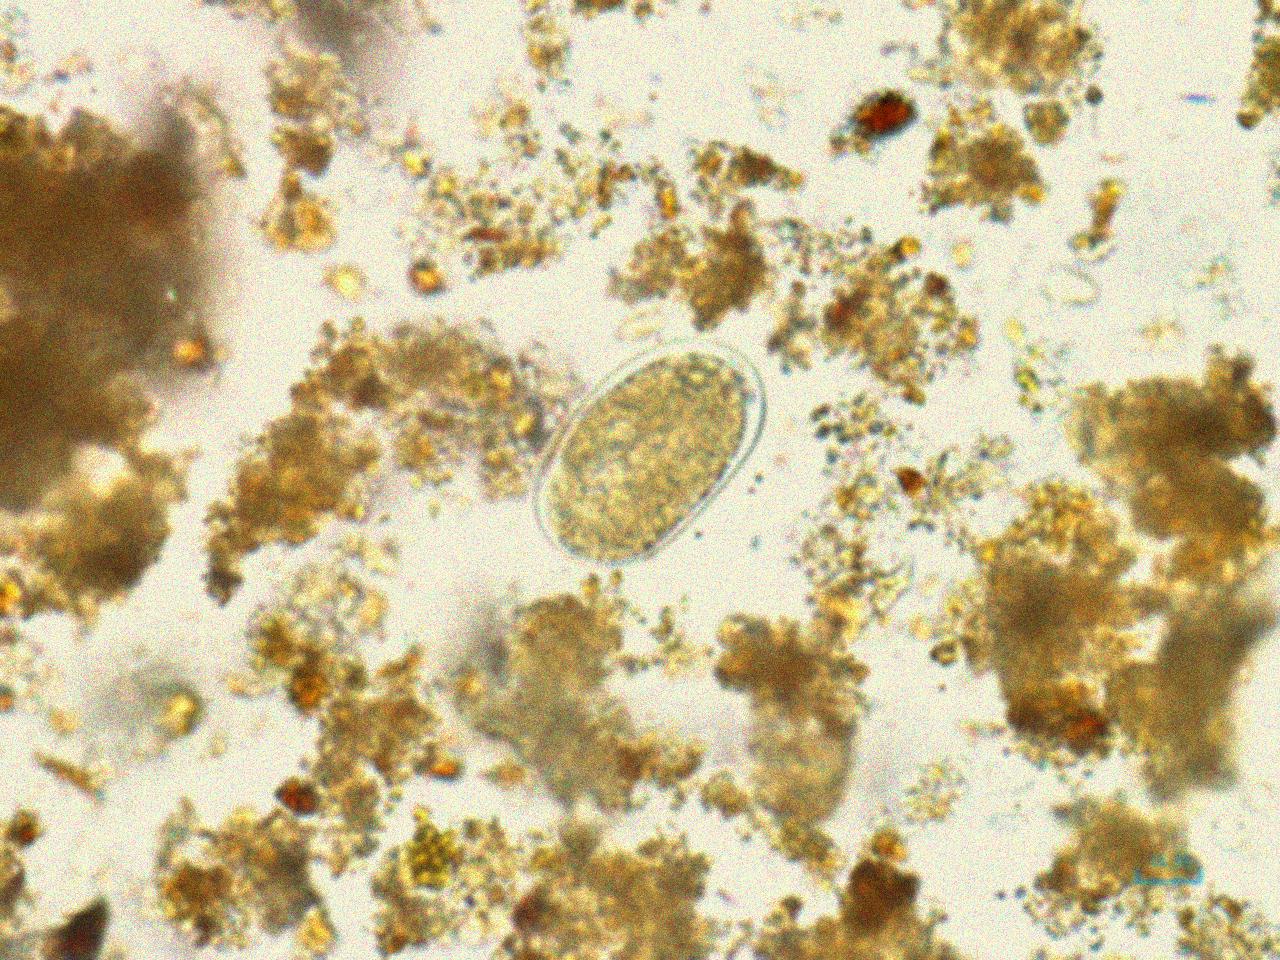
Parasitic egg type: Hookworm egg